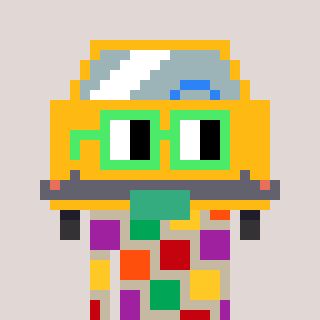
a pixel art character with square light green glasses, a taxi-shaped head and a bege-colored body on a warm background